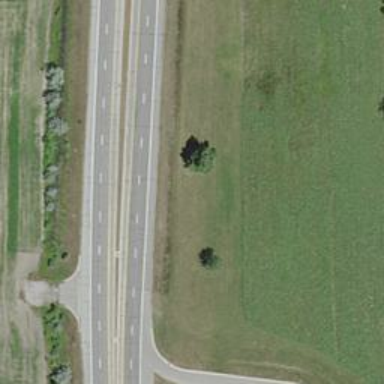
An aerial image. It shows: Primary highway.